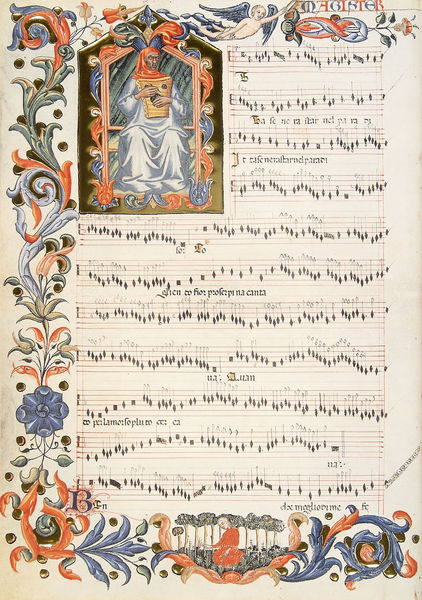
Titel: Codex Squarcialupi
Künstler: Squarcialupi Codex Meister
Institution: Florenz, Bibliotheca Medicea Laurenziana
Schlagwörter: blau, mann, grün, sitzen, blume, blumen, bunt, schwarz, blüte, blüten, gras, rot, muster, ornament, mensch, rahmen, bild, hände, kirche, gewand, gold, blatt, gesang, musik, rund, engel, ranken, farbig, schrift, noten, linien, blue, ornate, red, floral, verzierung, sheet, buch, linie, seite, text, buchstaben, ranke, angel, zeilen, david, lied, music, latein, notes, buchmalerei, choral, notenlinien, ilustration, magister, note, sot, hymn, notenlienen, zeiclen, versale, songs, notenblatt noten buch mittelalter